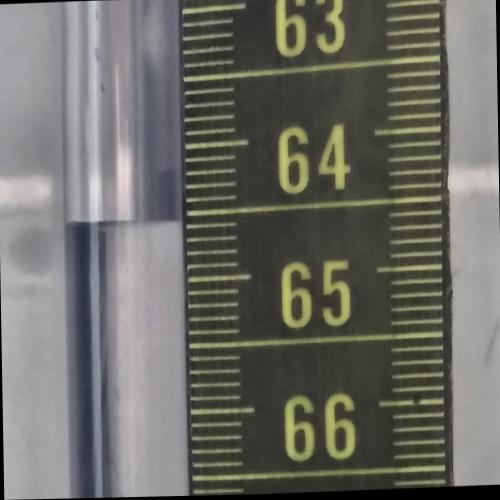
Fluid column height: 64.6 cm